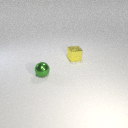
small green metal sphere in front of small yellow metal cube